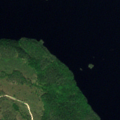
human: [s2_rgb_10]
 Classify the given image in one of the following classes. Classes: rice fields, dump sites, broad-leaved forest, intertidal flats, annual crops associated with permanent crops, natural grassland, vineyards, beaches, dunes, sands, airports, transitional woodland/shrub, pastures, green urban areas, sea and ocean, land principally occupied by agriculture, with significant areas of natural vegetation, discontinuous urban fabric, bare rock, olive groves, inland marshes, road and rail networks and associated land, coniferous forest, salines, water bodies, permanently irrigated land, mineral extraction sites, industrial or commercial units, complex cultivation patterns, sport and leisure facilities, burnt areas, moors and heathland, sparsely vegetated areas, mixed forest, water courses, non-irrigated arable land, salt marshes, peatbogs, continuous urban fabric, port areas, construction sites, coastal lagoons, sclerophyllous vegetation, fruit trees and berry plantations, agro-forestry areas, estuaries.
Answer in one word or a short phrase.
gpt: coniferous forest, water bodies